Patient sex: M
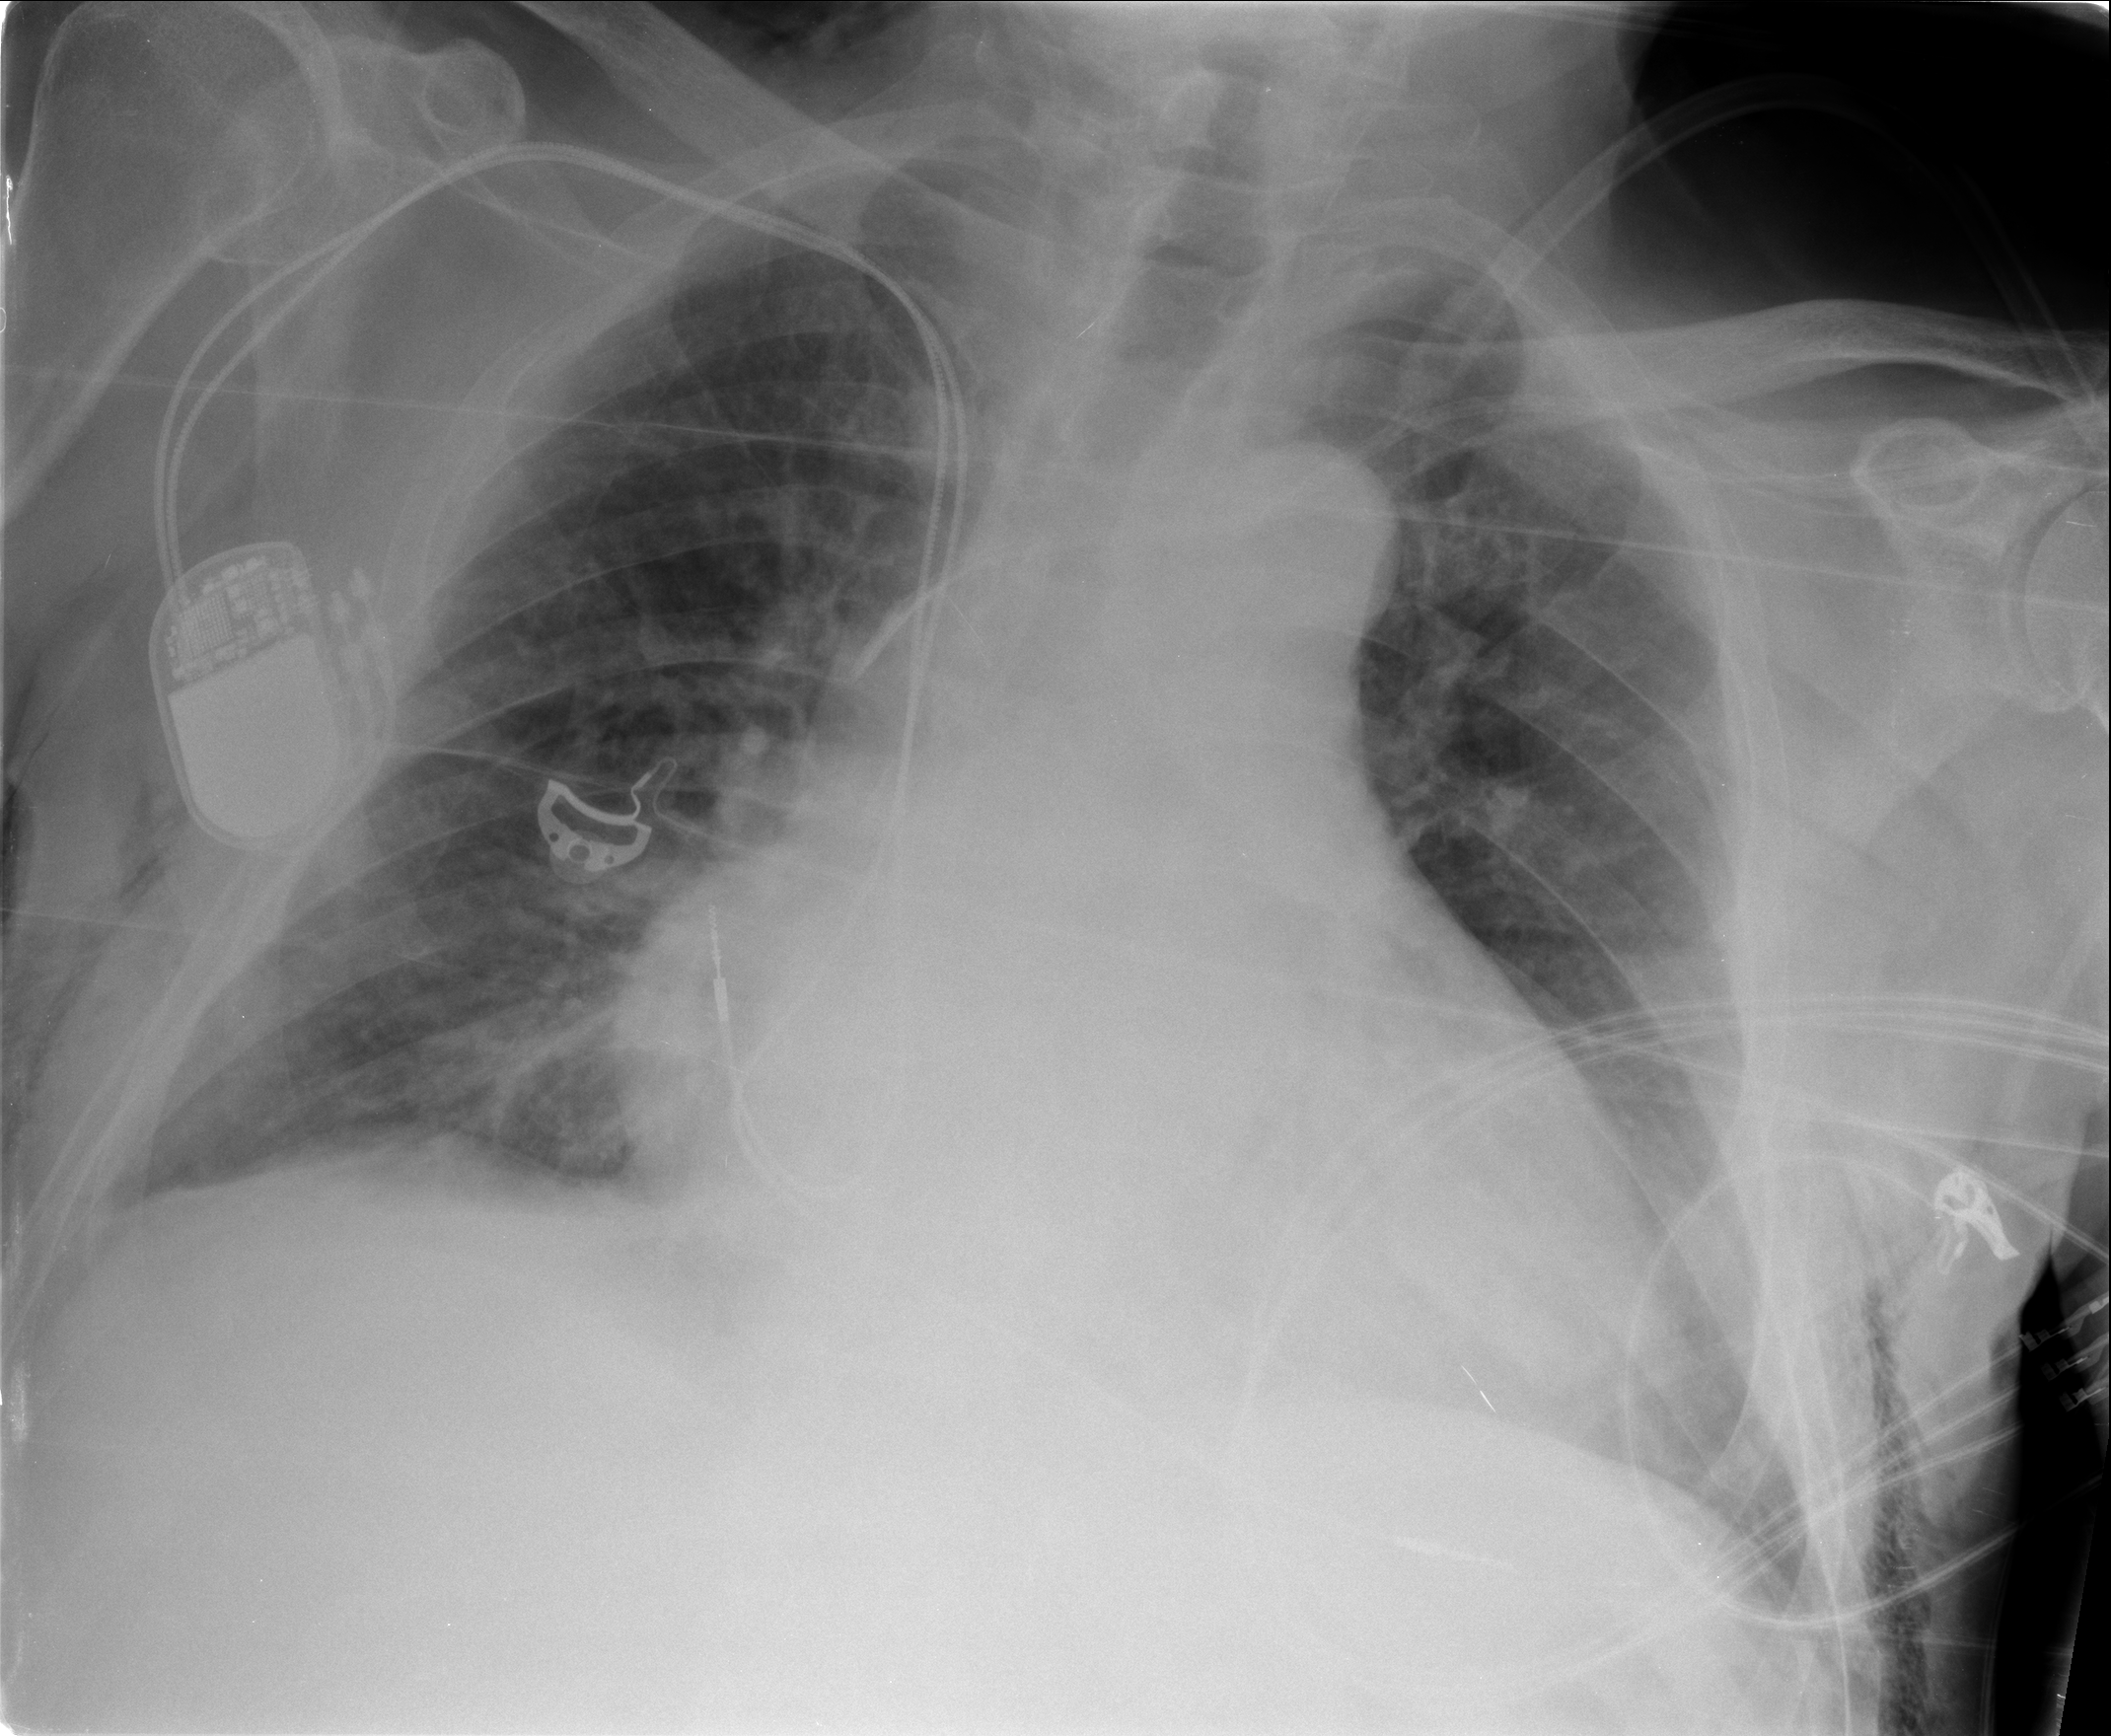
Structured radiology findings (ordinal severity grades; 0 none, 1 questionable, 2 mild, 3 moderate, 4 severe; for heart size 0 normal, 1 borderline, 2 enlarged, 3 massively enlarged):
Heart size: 2
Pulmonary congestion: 2
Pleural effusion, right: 2
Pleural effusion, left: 2
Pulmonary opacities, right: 1
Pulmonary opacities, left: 1
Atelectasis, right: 2
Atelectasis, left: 2